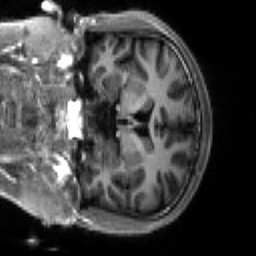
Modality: T1w
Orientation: coronal
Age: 18
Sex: male
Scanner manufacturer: siemens
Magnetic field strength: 3 T
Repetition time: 2.3 s
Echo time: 0.00266 s